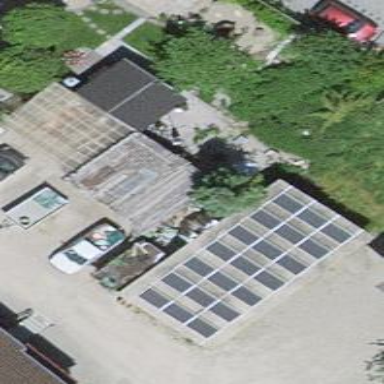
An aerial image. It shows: Garage.